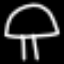
Label: mushroom